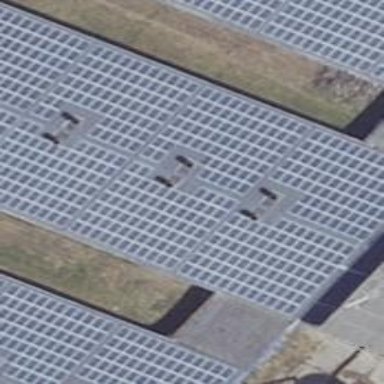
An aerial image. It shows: Small solar photovoltaic panel generator is producing electricity.